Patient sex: M
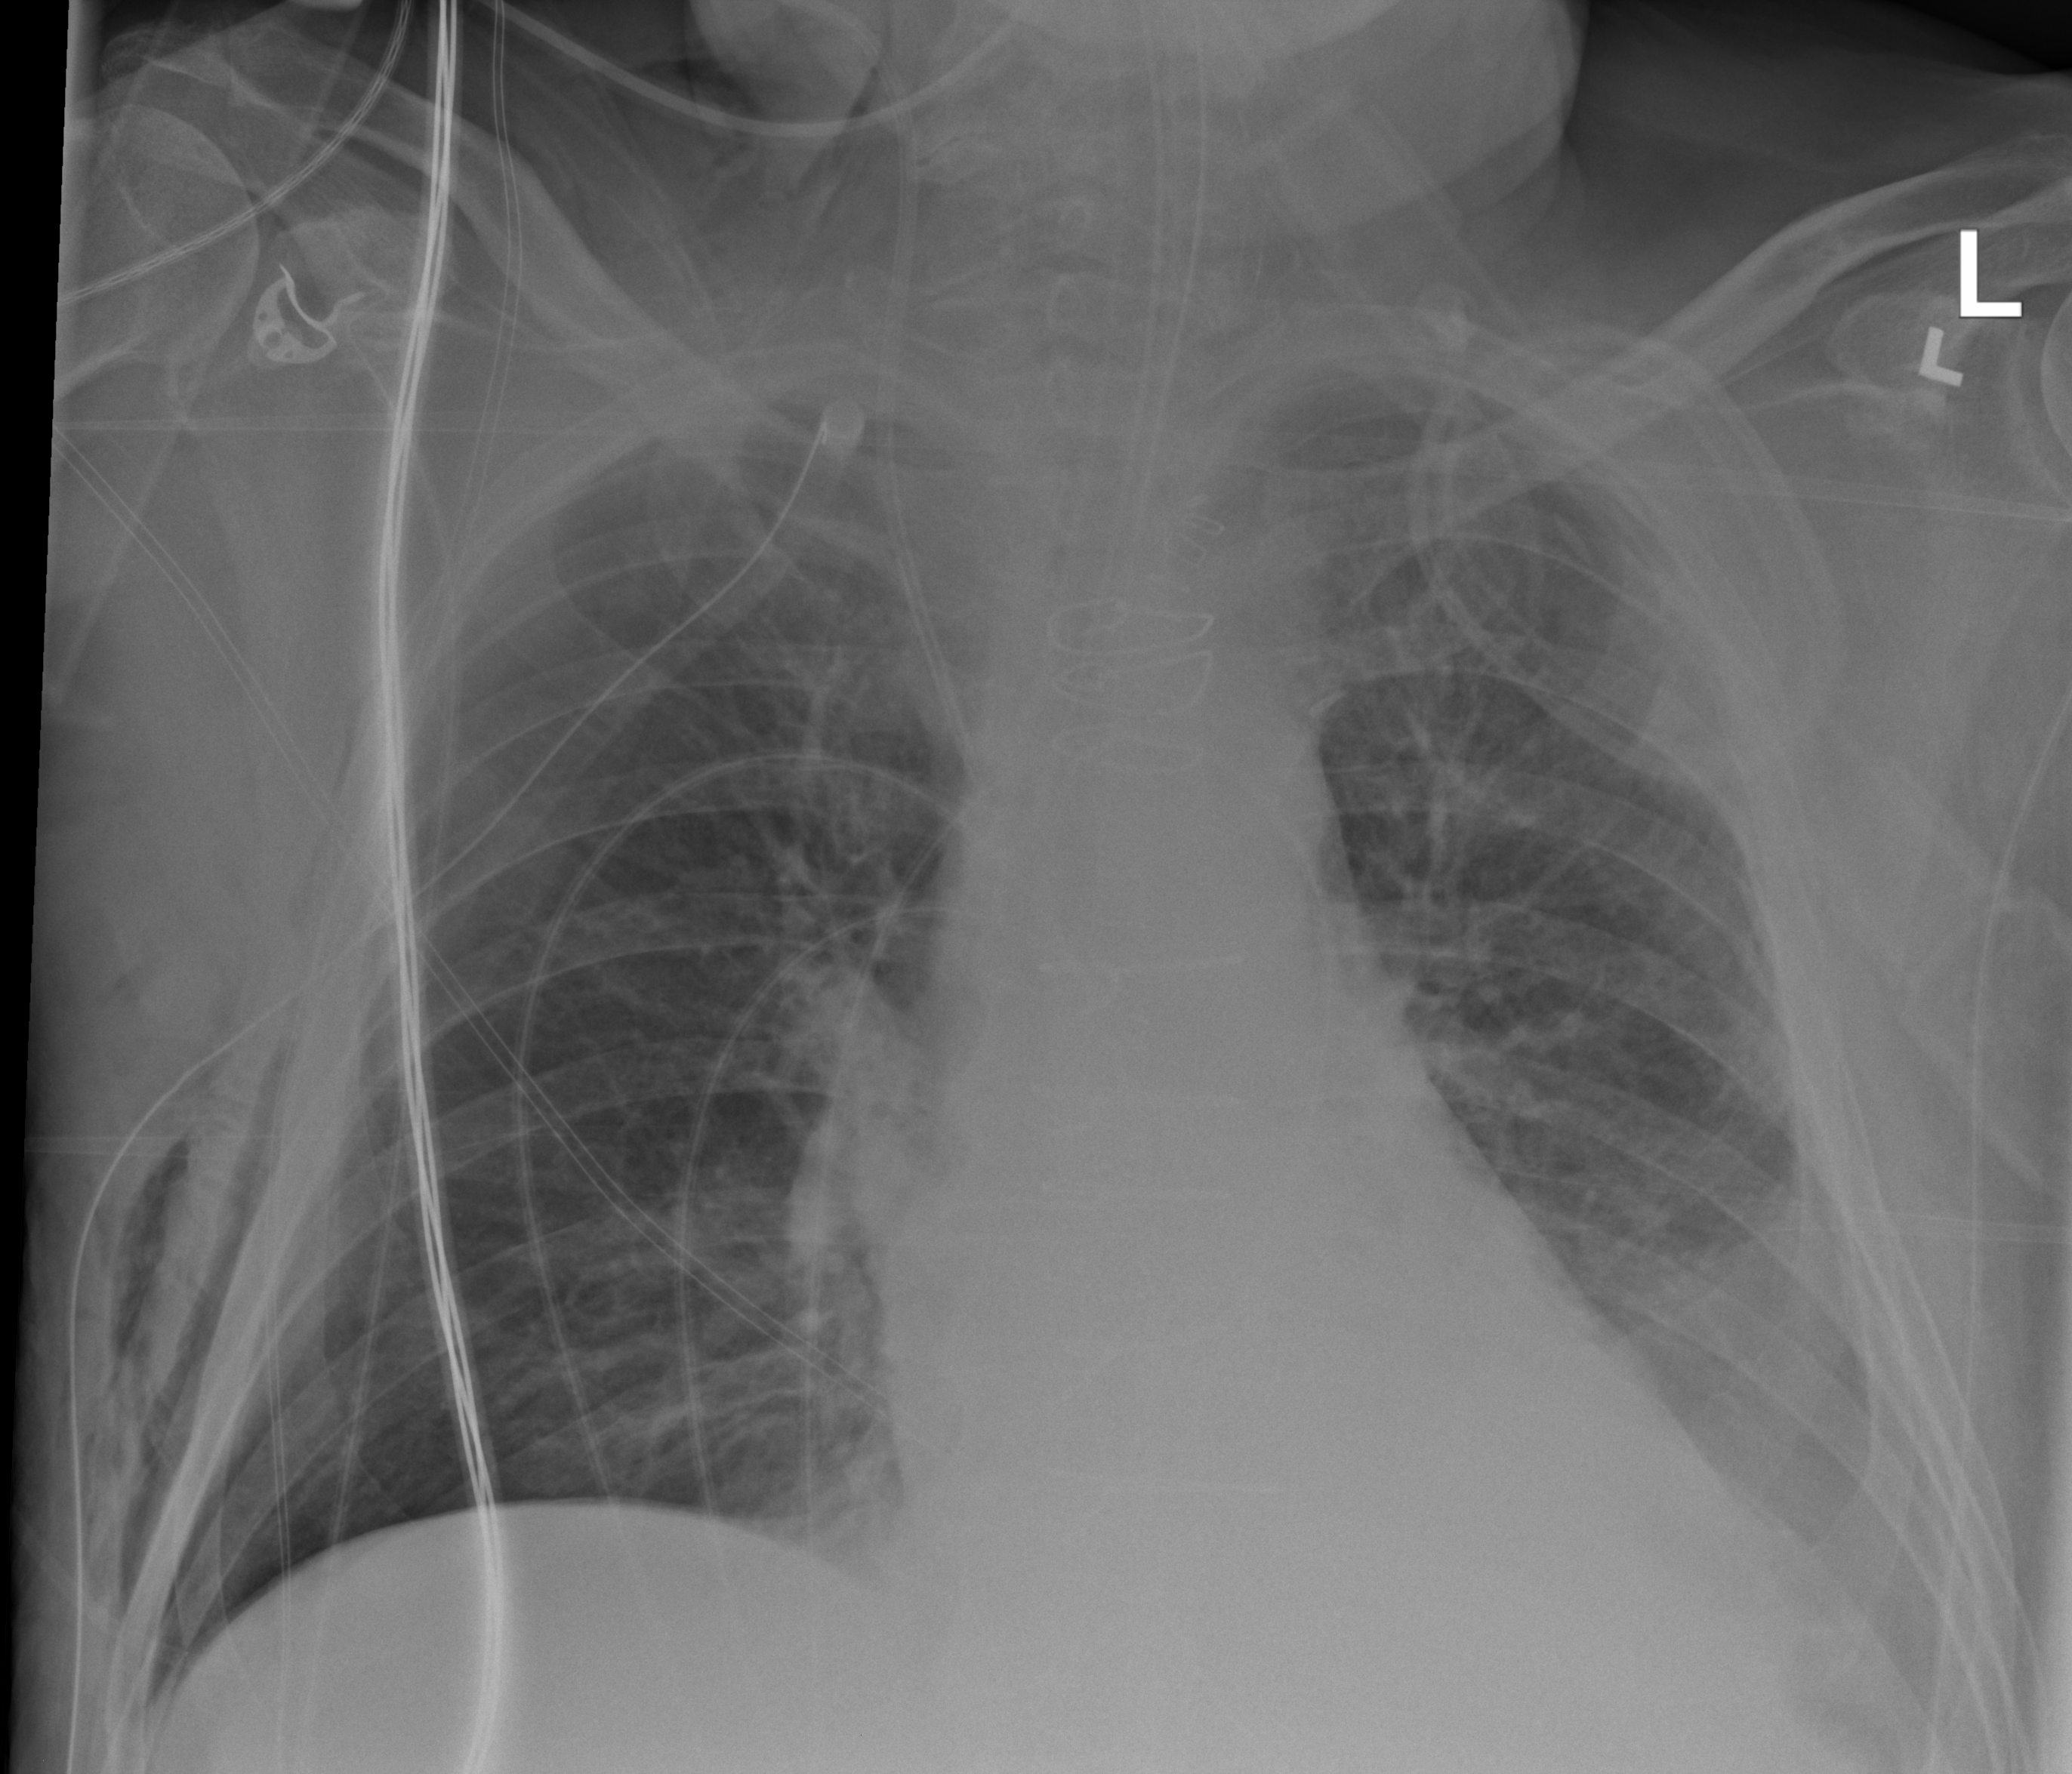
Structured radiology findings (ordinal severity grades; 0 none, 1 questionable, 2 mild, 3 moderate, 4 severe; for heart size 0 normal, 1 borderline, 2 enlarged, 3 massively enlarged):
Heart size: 1
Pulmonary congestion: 1
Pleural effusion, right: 0
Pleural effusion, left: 2
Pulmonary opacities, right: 0
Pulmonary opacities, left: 2
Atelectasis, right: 0
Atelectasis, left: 2